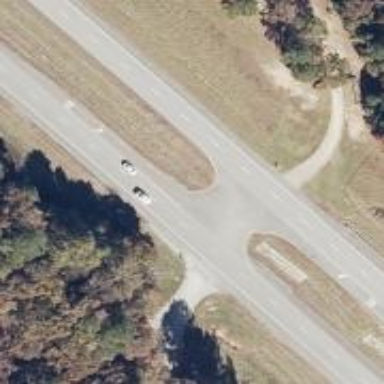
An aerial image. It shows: Asphalt road with dual carriageways at trunk level.